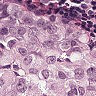
Metastatic tissue present: yes